Question: I have a similar problem to this one
<URL>
I want to have the yes/no stacked as bars. For example (0.01,0.09] should have stacked bars(colored in two colors) since it has both yes and no, just as the question in this link.
When I try to add 'local manager' as a legend, y-axis values are way off.
This is what I have(from my data), and what I think is suppose to work:
'''
ggplot(df,aes(x=bins, y=factor(sum_by_bin), fill=Local.Manager))+ geom_col(stat = 'identity')
+ labs(y = "sum, x = "bins")
'''
As you can see, the y-axis values don't match the values in the df.
[]
I can't figure out why that happens. Any help would be appreciated!
## Data
In this data set, 'Local.Manager' is named 'local_manager'.
'''
df <-
structure(list(local_manager = c("yes", "no", "yes", "yes", "no",
"no", "no", "yes", "yes"), bins = c("(0.01,0.09]", "(0.01,0.09]",
"(0.01,0.09]", "(0.01,0.09]", "(0.89,0.99]", "(0.89,0.99]", "(0.99,1]",
"(0.69,0.79]", "(0.69,0.79]"), sum_by_bin = c(109L, 109L, 109L,
109L, 56L, 56L, 45L, 33L, 33L)), class = "data.frame", row.names = c(NA,-9L))
'''
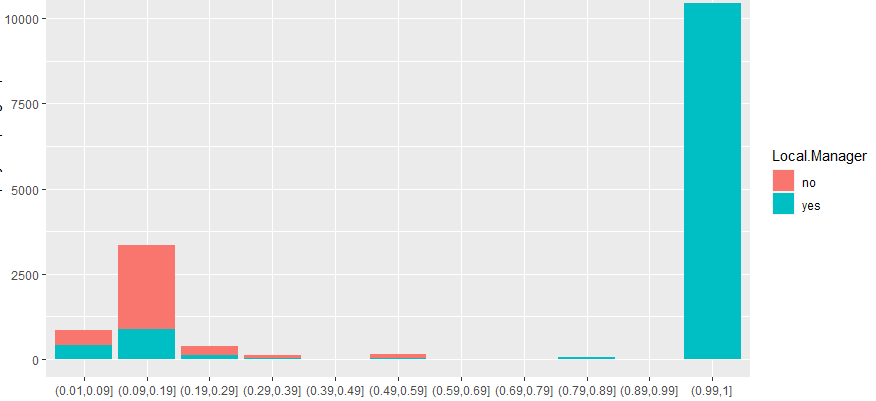
Answer: The reason the values "don't match", is because the stack adds on each other rather than split it's value by the number of item in that stack.
So to get the result you want, you'll want to do the splitting of the value yourself using that 'group_by(bins)' from the other answer :
'''
df |>
# Group by bins
group_by(bins) |>
# Divide sum_by_bin by the number of yes/no for that sum_by_bin so the stack has the value of sum_by_bin
mutate(n = length(Local.Manager),
y = sum_by_bin/n) |>
# ggplot
ggplot(aes(x = bins,
y = y,
fill = Local.Manager)) +
# columns plot
geom_col()
'''
<URL>